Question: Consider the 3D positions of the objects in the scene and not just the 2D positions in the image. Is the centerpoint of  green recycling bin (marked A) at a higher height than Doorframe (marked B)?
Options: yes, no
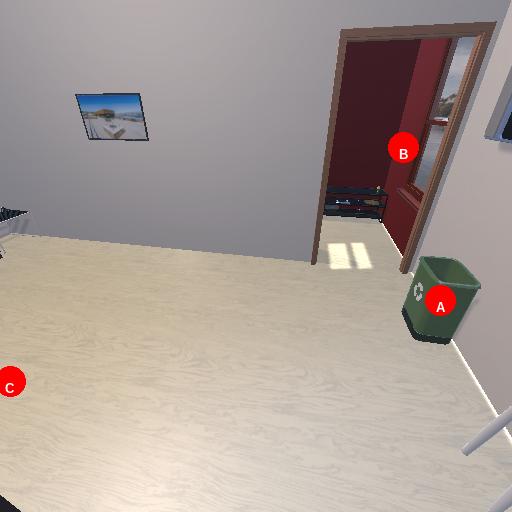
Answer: yes